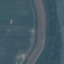
Label: River